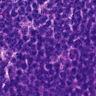
Metastatic tissue present: no